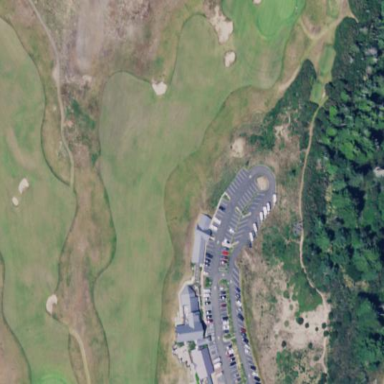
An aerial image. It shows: Golf fairway in the image.